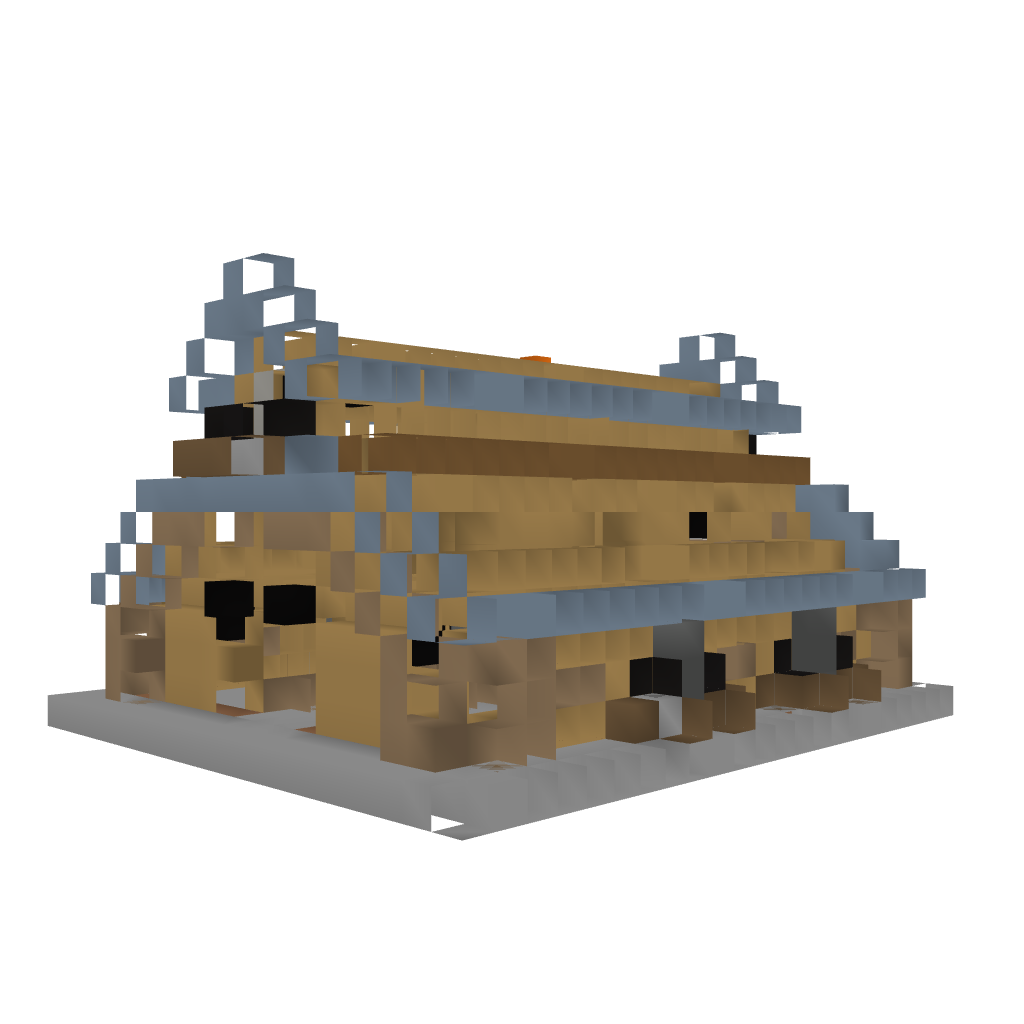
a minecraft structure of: Medium Barn